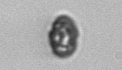
Label: Dinophyceae